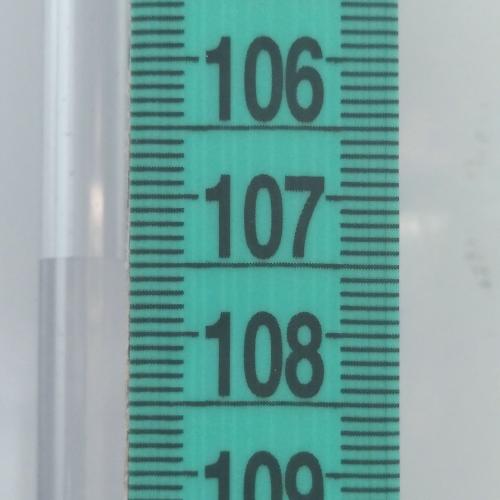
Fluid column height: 107.5 cm